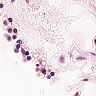
Metastatic tissue present: no